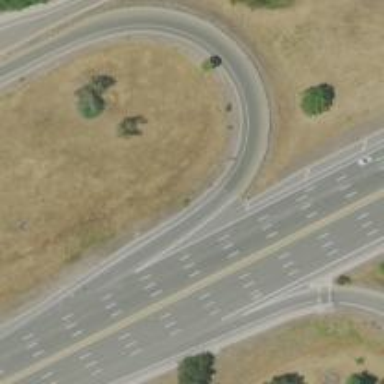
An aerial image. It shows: Trunk link highway.